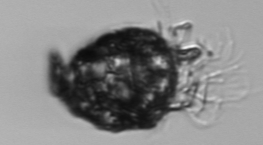
Label: Stenosemella_pacifica